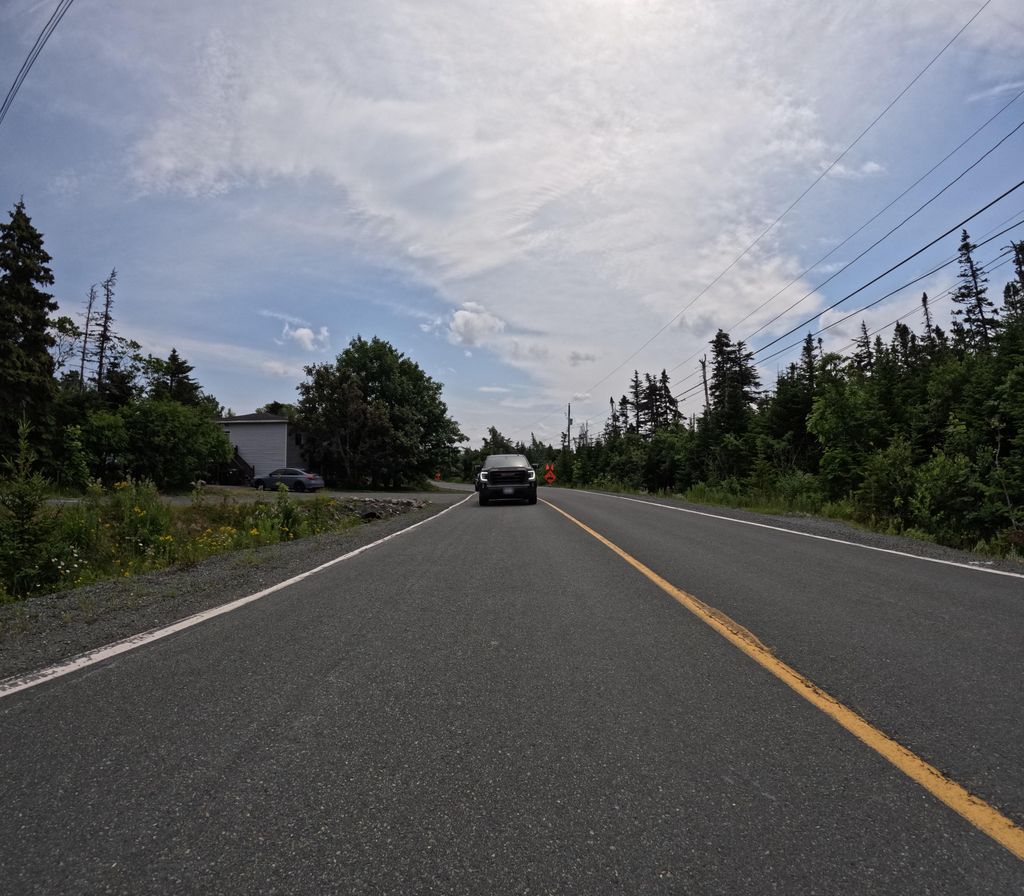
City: st_johns